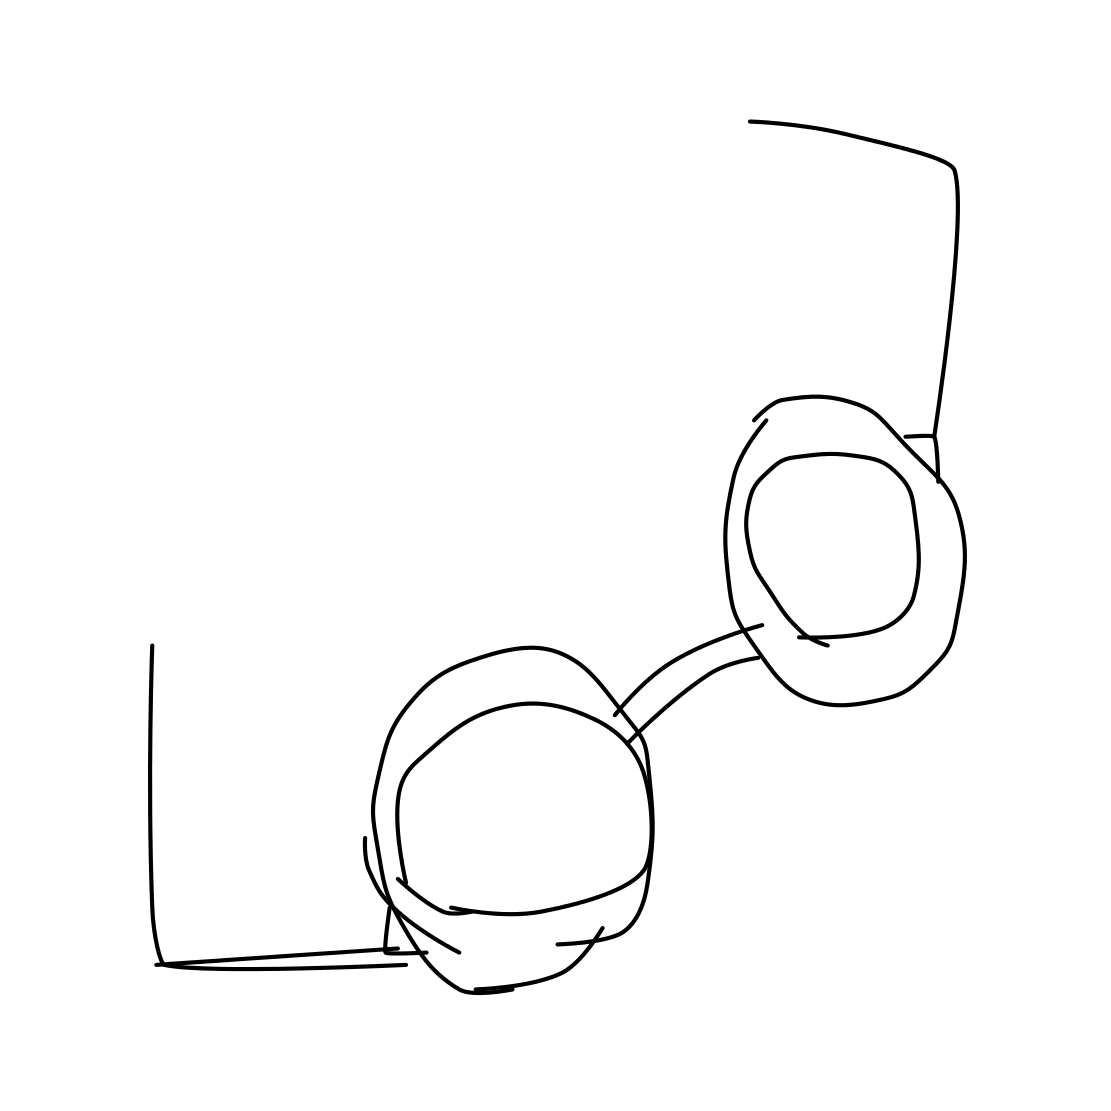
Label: eyeglasses